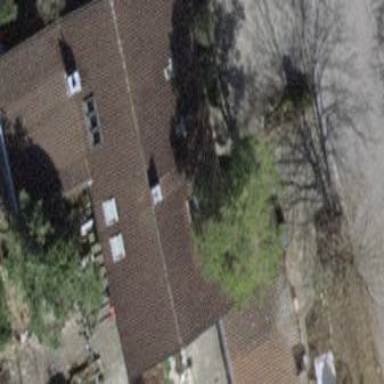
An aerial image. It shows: Veterinary building.